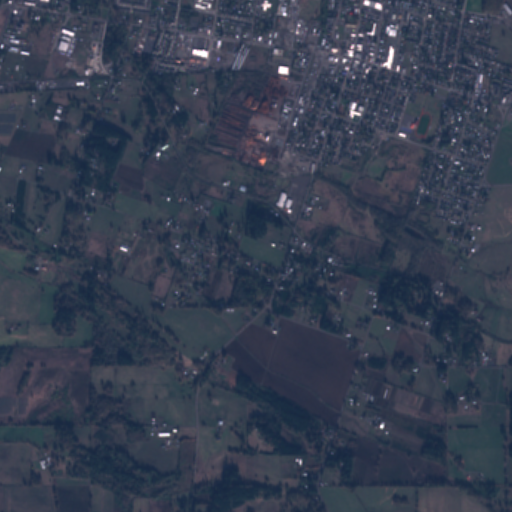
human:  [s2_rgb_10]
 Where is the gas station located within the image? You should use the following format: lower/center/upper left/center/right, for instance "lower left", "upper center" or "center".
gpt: The gas station is located in the upper right of the image.
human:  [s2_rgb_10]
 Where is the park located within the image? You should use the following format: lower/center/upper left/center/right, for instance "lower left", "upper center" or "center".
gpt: The park is located in the upper of the image.
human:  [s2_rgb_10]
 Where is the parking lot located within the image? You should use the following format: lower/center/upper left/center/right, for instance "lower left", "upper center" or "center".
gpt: The parking lot is located in the upper of the image.
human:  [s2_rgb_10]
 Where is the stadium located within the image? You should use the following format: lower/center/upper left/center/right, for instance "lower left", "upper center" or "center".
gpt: The stadium is located in the upper right of the image.
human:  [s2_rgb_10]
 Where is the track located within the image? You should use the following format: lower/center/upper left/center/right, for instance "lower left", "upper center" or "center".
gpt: The track is located in the upper right of the image.
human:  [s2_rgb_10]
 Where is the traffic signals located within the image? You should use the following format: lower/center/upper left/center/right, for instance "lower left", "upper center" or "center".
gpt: The traffic signals is located in the upper left of the image.
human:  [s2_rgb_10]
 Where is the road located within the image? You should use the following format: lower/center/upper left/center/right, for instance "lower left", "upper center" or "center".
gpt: There is no road in the image.